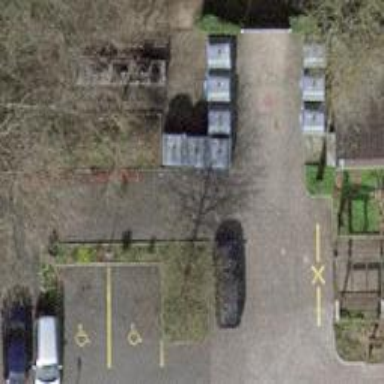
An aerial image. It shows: Bicycle parking area with wall loops.